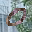
Label: 0